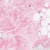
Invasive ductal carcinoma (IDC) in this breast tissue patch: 0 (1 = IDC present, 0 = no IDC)